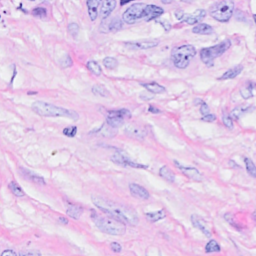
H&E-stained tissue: Breast